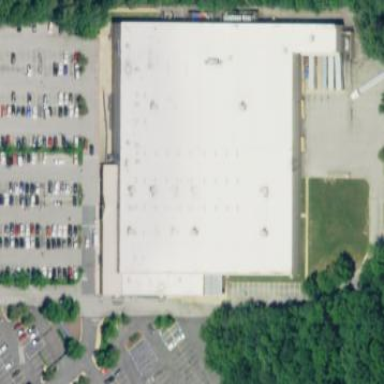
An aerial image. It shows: Wholesale shop within building.